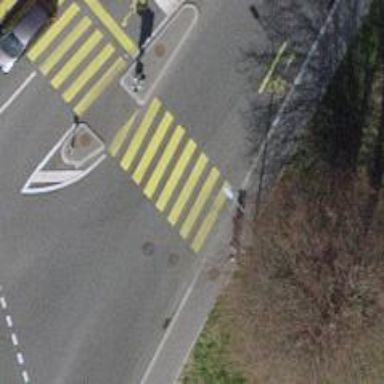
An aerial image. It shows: Kerb serving as barrier.